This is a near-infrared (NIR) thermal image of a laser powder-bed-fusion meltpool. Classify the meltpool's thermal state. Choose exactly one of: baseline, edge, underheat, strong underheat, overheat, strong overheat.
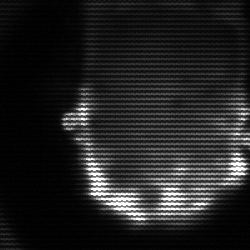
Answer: baseline